Question: I am importing all the native address book contacts into my app. Currently, the alertview to ask for permission to 'allow access to the Contacts' is done at the launch of the app.
How do I change it so permission is asked elsewhere in the app? At the click of a button, just like Instagram?
See this picture:

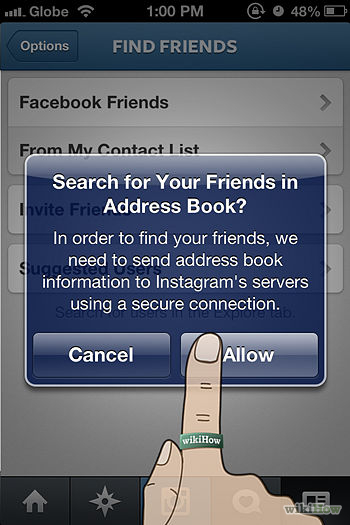
Answer: You can read the documentation <URL>.
Here is some code to get you started:
'''
//First of all import the AddRessBookUI
#import <AddressBookUI/AddressBookUI.h>
// Request to authorise the app to use addressbook
ABAddressBookRef addressBookRef = ABAddressBookCreateWithOptions(nil, nil);
if (ABAddressBookGetAuthorizationStatus() == kABAuthorizationStatusNotDetermined) {
ABAddressBookRequestAccessWithCompletion(addressBookRef, ^(bool granted, CFErrorRef error) {
if (granted) {
// If the app is authorized to access the first time then add the contact
[self _addContactToAddressBook];
} else {
// Show an alert here if user denies access telling that the contact cannot be added because you didn't allow it to access the contacts
}
});
}
else if (ABAddressBookGetAuthorizationStatus() == kABAuthorizationStatusAuthorized) {
// If the user user has earlier provided the access, then add the contact
[self _addContactToAddressBook];
}
else {
// If the user user has NOT earlier provided the access, create an alert to tell the user to go to Settings app and allow access
}
'''
Here are another couple of tutorials that you might like to see that you can find <URL>.
Hope this helps!
You have to use didFinishLaunchingWithOptions to detect the first time your app launches:
'''
- (BOOL)application:(UIApplication *)application didFinishLaunchingWithOptions:(NSDictionary *)launchOptions
{
if ([[NSUserDefaults standardUserDefaults] boolForKey:@"HasLaunchedOnce"])
{
// The app has already launched once
}
else
{
[[NSUserDefaults standardUserDefaults] setBool:YES forKey:@"HasLaunchedOnce"];
[[NSUserDefaults standardUserDefaults] synchronize];
// This is the first time the app is launched
}
}
'''